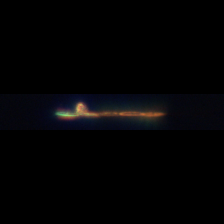
Taxon: Chaetoceros
Group: Diatoms